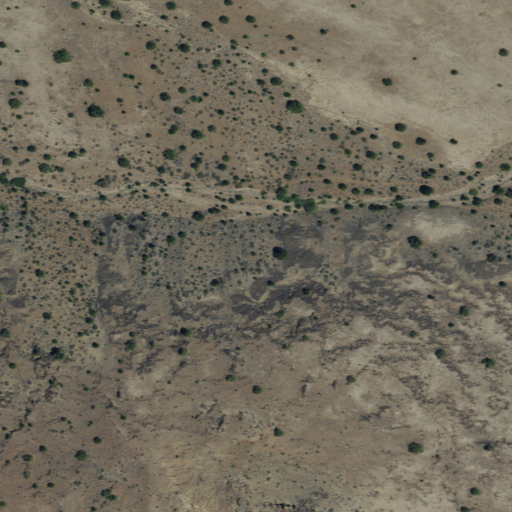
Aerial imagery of valley in California named Long Canyon containing shrub and grassland